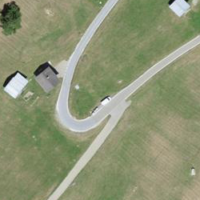
EUNIS habitat code: 24
Species observed at this site:
Satyrus ferula
Parnassius apollo
Colias croceus
Colchicum autumnale